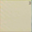
Piece: xx